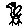
Label: bird